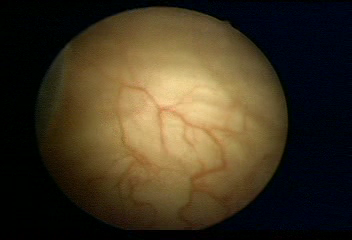
Modality: WLC
Class: Normal mucosa
Bladder cancer association: No